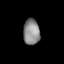
Tissue: lung
Cell type: Endothelial cells
Senescence score: 0.5501
Nuclear area (px): 415
Mean DAPI intensity: 138.166